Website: apple
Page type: account-selection
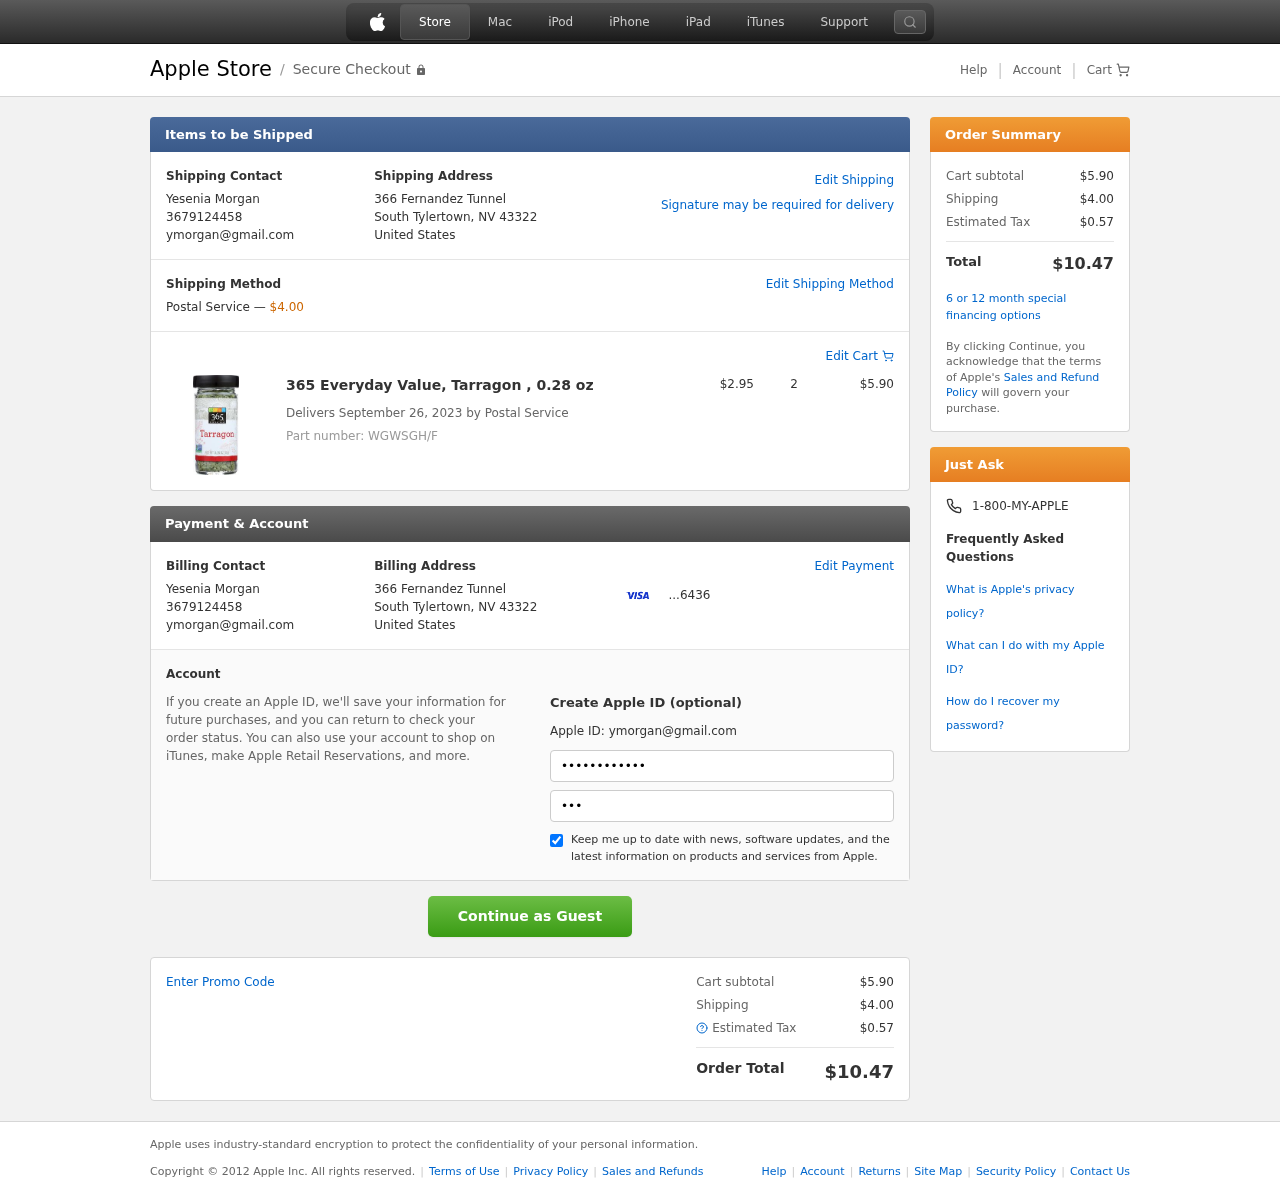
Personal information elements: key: PII_CARD_LAST4
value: ...6436
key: PII_CITY_STATE_ZIP
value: South Tylertown, NV 43322
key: PII_COUNTRY
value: United States
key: PII_EMAIL
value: ymorgan@gmail.com
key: PII_FULLNAME
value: Yesenia Morgan
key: PII_PHONE
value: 3679124458
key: PII_STREET
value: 366 Fernandez Tunnel
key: PII_FIRSTNAME
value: Yesenia
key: PII_LASTNAME
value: Morgan
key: PII_FULLNAME2
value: Yesenia Morgan
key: PII_FULLNAME3
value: Yesenia Morgan
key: PII_FIRSTNAME2
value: Yesenia
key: PII_FIRSTNAME3
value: Yesenia
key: PII_LASTNAME2
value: Morgan
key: PII_LASTNAME3
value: Morgan
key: PII_FIRSTNAME_DERIVED
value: Yesenia
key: PII_LASTNAME_DERIVED
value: Morgan
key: PII_FULLNAME_DERIVED
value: Yesenia Morgan
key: PII_NAME_FULL_DERIVED
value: Yesenia Morgan
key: PII_PHONE_LINE
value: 4458
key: PII_PHONE_SUFFIX
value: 4458
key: PII_PHONE2
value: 3679124458
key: PII_PHONE3
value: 3679124458
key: PII_PHONE_NUMERIC
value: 3679124458
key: PII_PHONE_LINE_NUMERIC
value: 4458
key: PII_PHONE_SUFFIX_NUMERIC
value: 4458
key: PII_PHONE2_NUMERIC
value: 3679124458
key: PII_PHONE3_NUMERIC
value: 3679124458
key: PII_PHONE_DIGITS
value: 3679124458
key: PII_PHONE_LAST4
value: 4458
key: PII_EMAIL2
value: ymorgan@gmail.com
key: PII_EMAIL3
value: ymorgan@gmail.com
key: PII_STREET2
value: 366 Fernandez Tunnel
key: PII_CITY_STATE_ZIP2
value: South Tylertown, NV 43322
Product elements: key: PRODUCT1_NAME
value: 365 Everyday Value, Tarragon , 0.28 oz
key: PRODUCT1_PRICE
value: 2.95
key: PRODUCT1_QUANTITY
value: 2
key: PRODUCT_PART_NUMBER
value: Part number: WGWSGH/F
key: PRODUCT_TOTAL
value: $5.90
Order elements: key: ORDER_SHIPPING_COST
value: $4.00
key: ORDER_DELIVERY_DATE
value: Delivers September 26, 2023 by Postal Service
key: ORDER_SUBTOTAL
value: $5.90
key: ORDER_TAX
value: $0.57
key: ORDER_TOTAL
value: $10.47